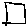
Label: square